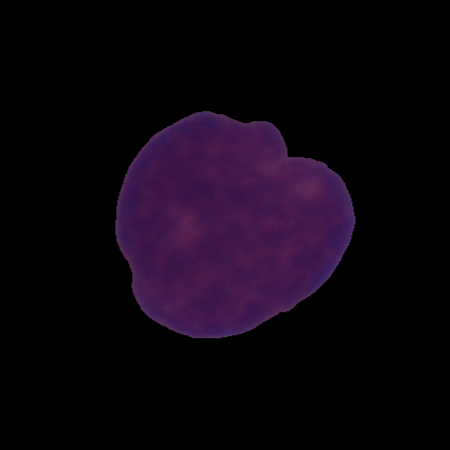
Label: cancer